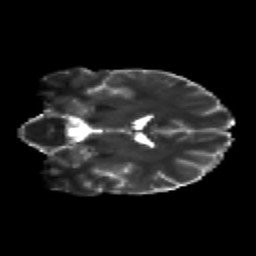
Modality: T2w
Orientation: coronal
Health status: healthy
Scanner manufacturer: siemens
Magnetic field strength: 3 T
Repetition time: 10.6 s
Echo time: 0.092 s